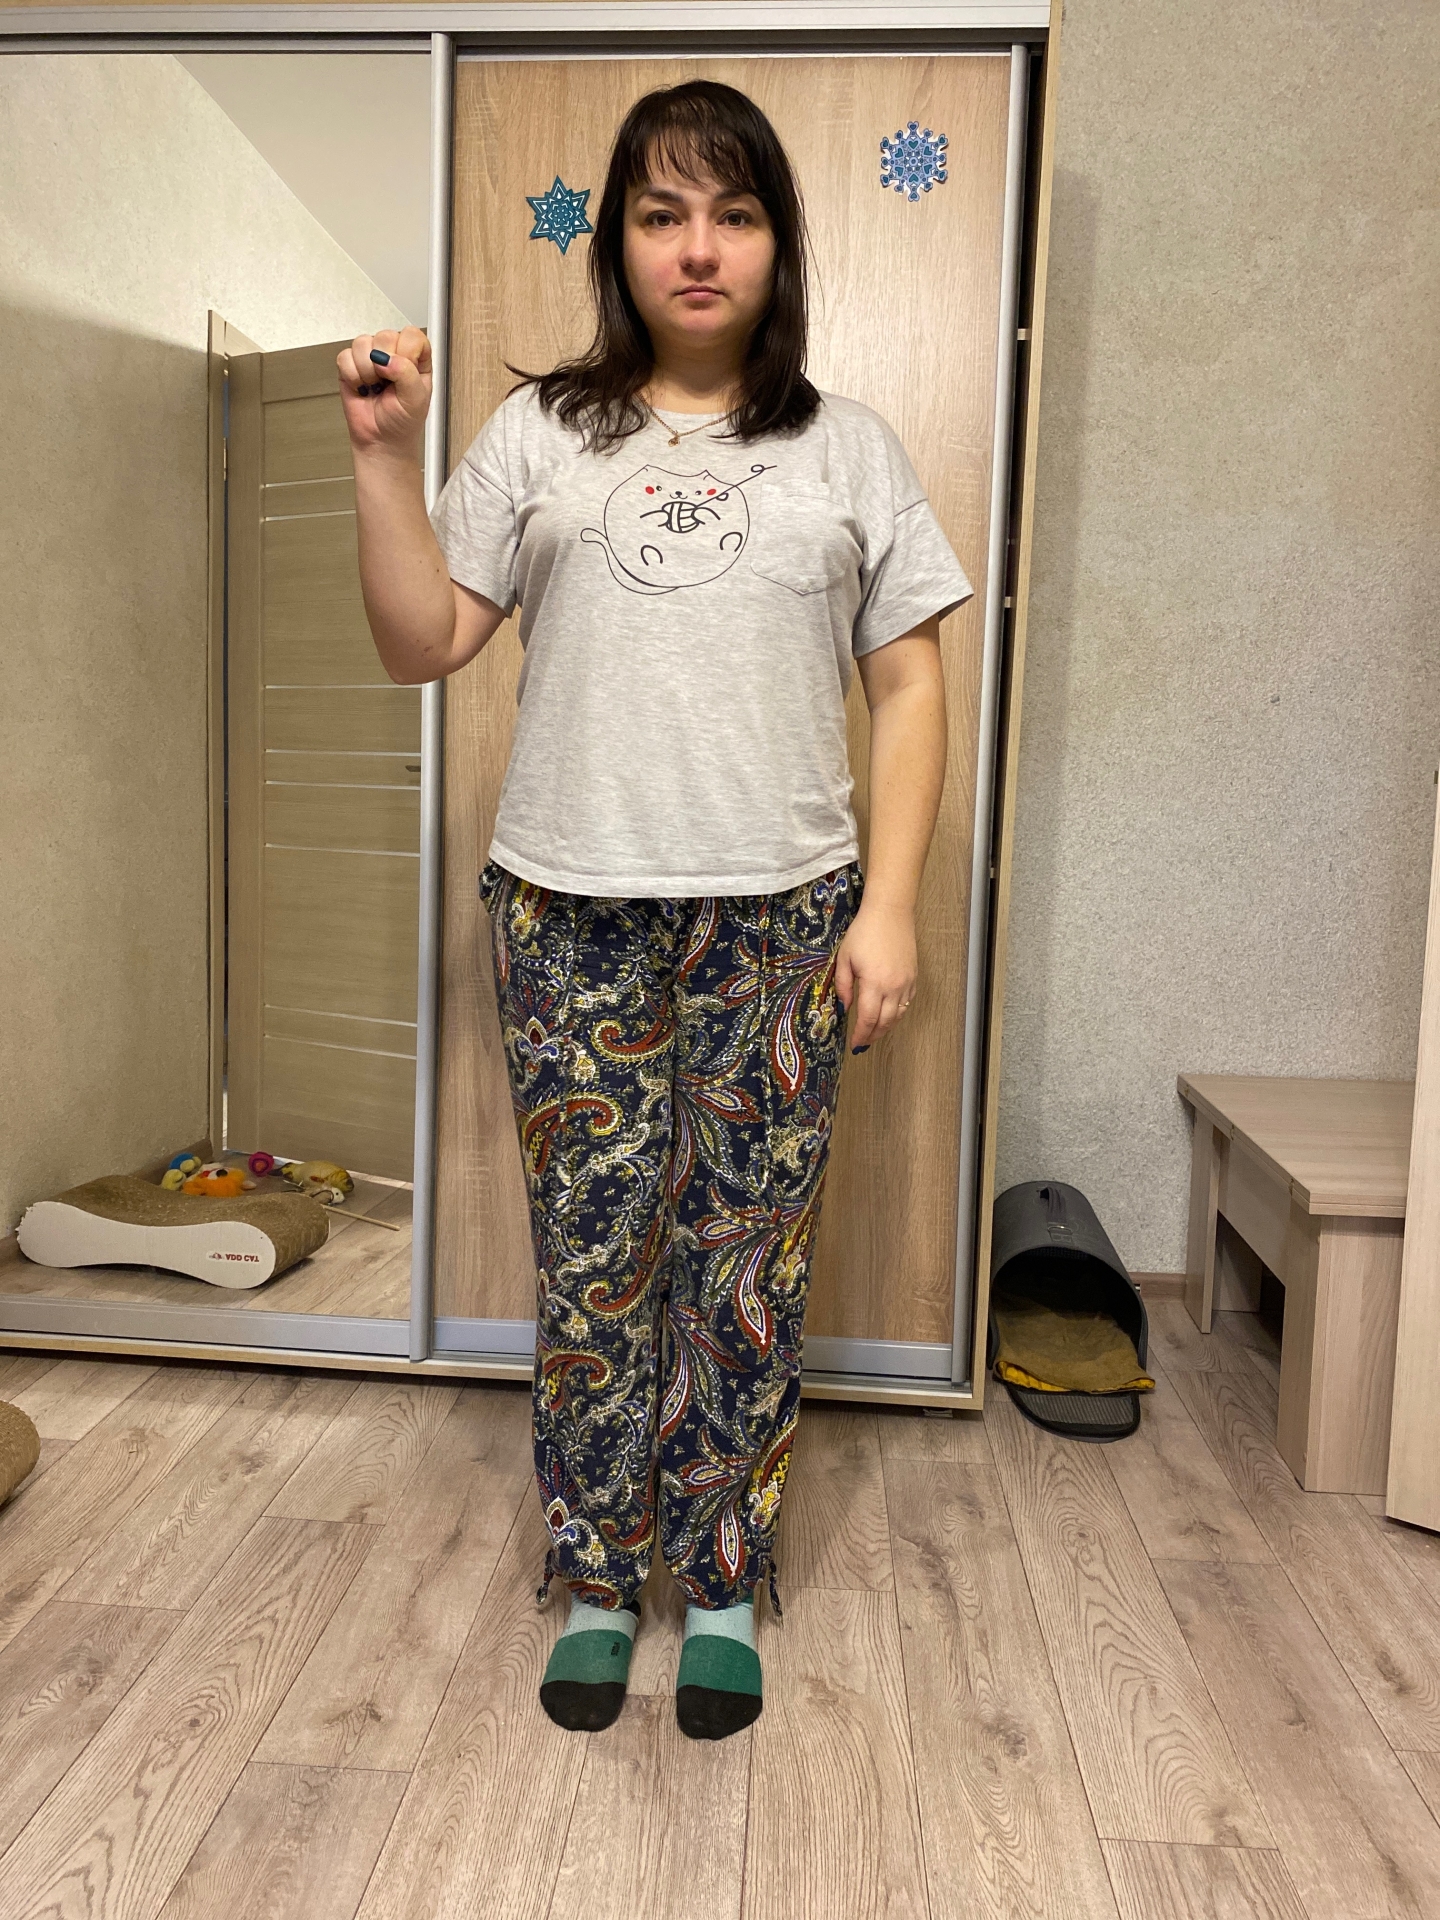
Label: clear